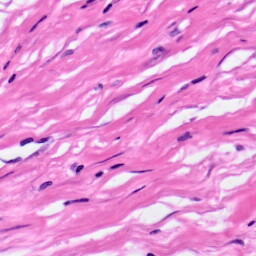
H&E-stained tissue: Pancreatic